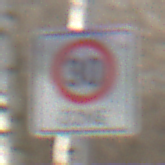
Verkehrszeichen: BeginnZone30
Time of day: MorningAfternoon
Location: Outdoor (Nature)
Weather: Clear
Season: Winter
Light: Natural